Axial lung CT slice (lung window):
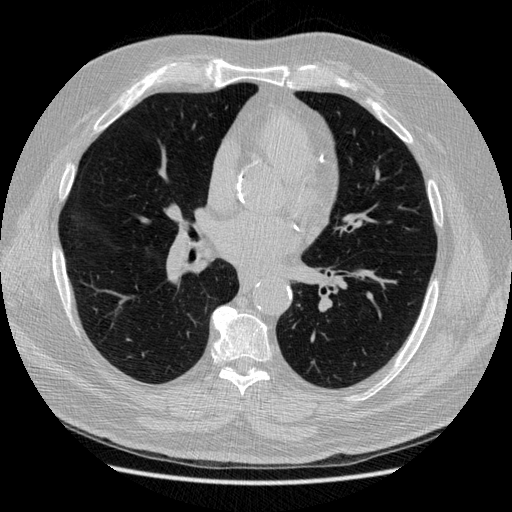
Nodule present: no